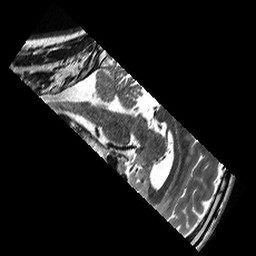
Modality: T2w
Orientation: sagittal
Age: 40
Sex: male
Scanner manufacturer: siemens
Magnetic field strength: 3 T
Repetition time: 6.1 s
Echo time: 0.104 s